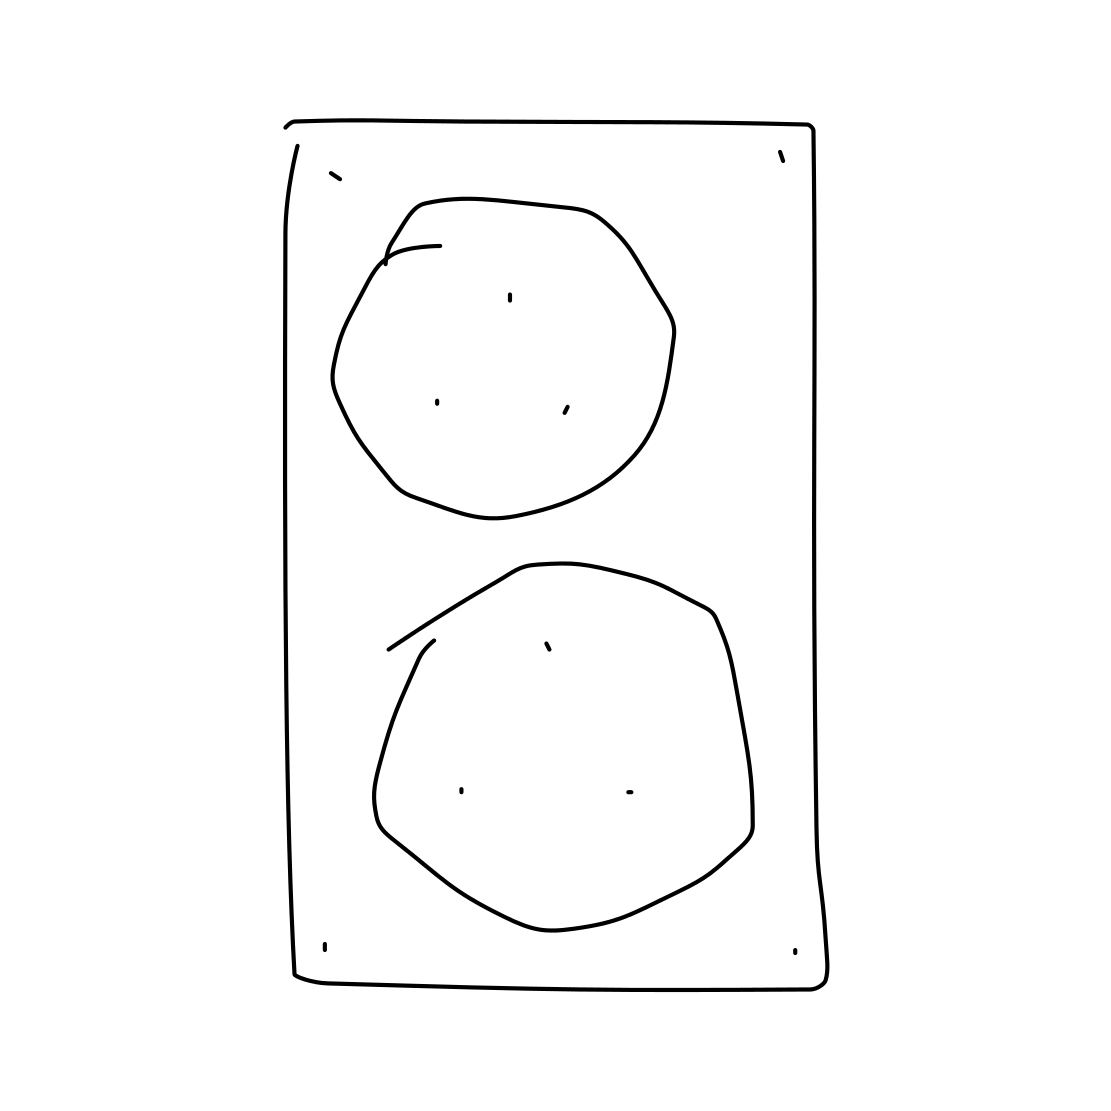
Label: power outlet